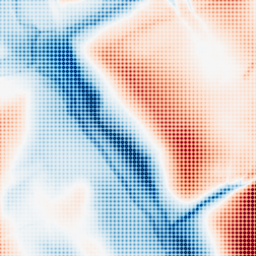
Category: classical
Decomposition family: gaussian_anisotropic
Decomposition parameters: sigma_x: 50
sigma_y: 2
Upsampling method: sinc_blackman
Upsampling parameters: scale: 4
kernel_size: 4
Upsampling scale: 4